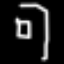
Label: square